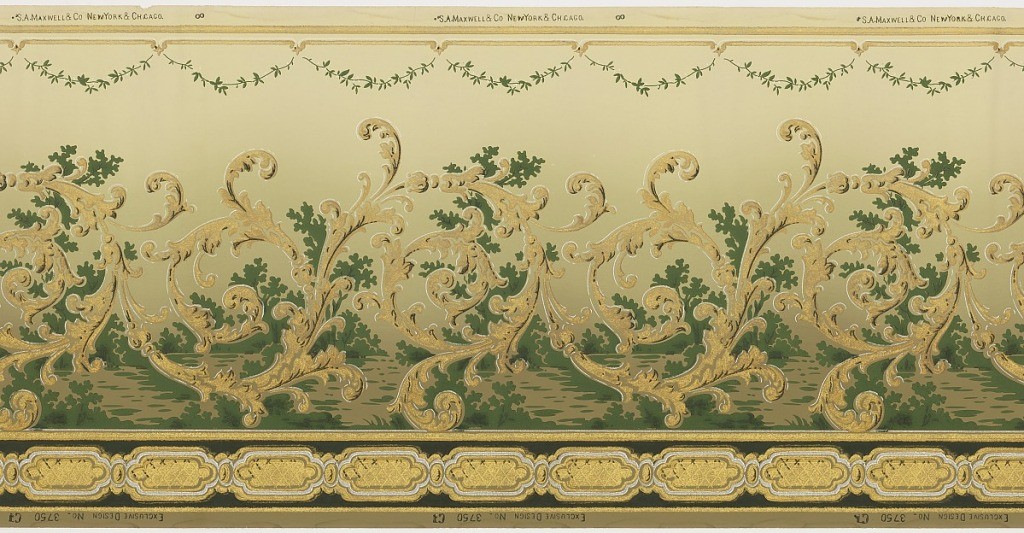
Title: Frieze
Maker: Maxwell & Co., S.A., Chicago, Illinois, USA
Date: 1905–1915
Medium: Machine-printed paper
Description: Large, scrolling, acanthus inspired swirls with a simplistic landscape background. A small swag of leaves runs across the top. A series of framed rectangles run across the bottom. Printed in gold, cream, white, brown, black, and shades of green.